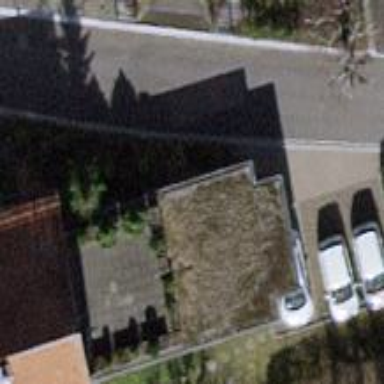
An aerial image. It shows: Garage building component.